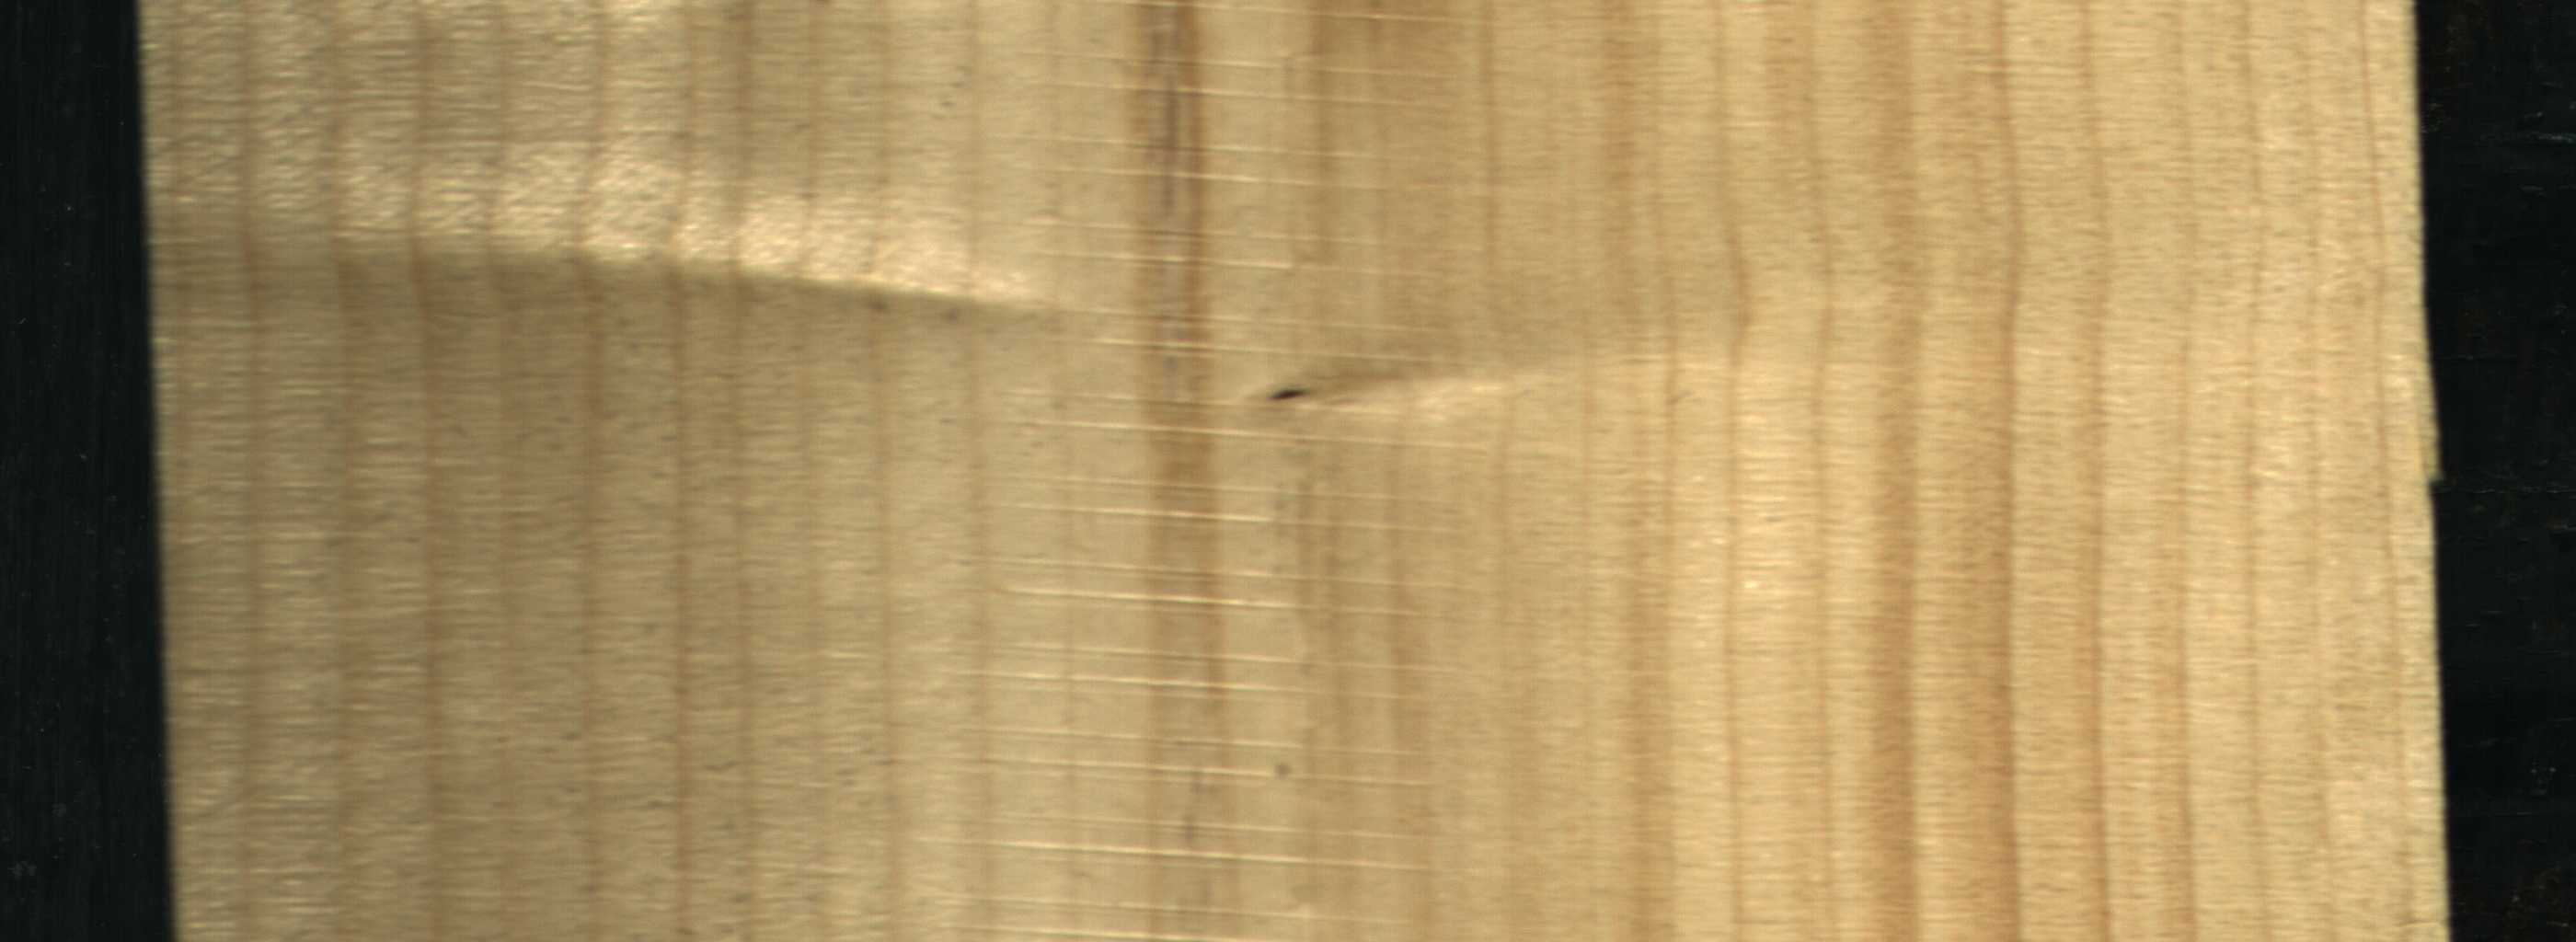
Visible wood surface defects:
Live_Knot